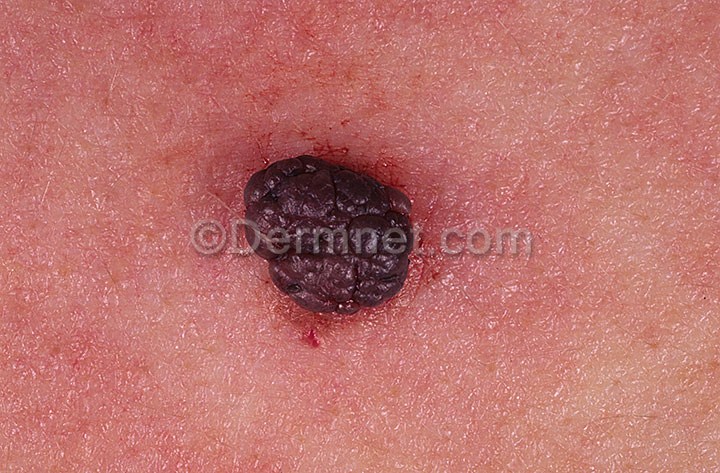
Disease: Seborrheic Keratoses and other Benign Tumors